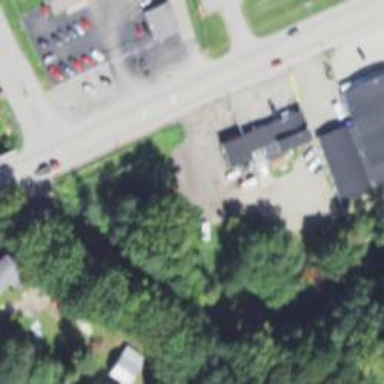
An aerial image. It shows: Convenience shop.